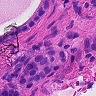
Metastatic tissue present: yes